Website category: sports
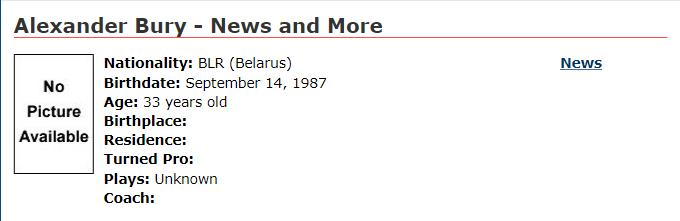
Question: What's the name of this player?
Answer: Alexander Bury

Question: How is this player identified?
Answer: Alexander Bury

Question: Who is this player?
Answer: Alexander Bury

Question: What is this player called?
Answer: Alexander Bury

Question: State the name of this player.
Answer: Alexander Bury

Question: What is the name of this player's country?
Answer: BLR

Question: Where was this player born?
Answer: BLR

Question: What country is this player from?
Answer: BLR

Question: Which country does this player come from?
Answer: BLR

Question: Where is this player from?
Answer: BLR

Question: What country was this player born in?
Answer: BLR

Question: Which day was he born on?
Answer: September 14, 1987

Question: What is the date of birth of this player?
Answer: September 14, 1987

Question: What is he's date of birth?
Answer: September 14, 1987

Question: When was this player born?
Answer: September 14, 1987

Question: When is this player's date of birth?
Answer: September 14, 1987

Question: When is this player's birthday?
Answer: September 14, 1987

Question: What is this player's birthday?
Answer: September 14, 1987

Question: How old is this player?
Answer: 33 years old

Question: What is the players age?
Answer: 33 years old

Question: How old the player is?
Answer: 33 years old

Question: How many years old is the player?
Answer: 33 years old